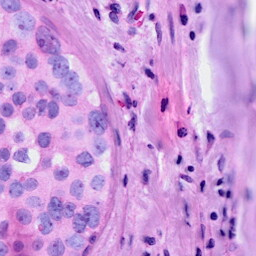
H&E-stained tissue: Breast